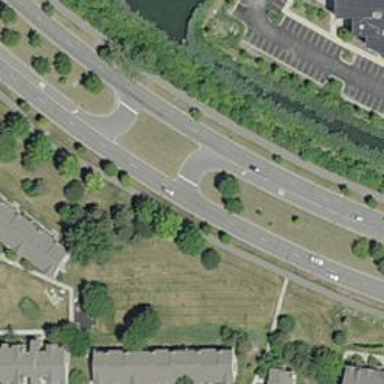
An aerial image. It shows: Asphalt road at the secondary link level.